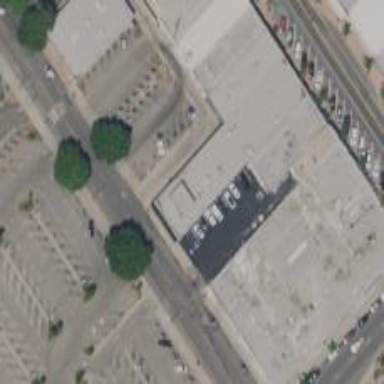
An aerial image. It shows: Retail building.